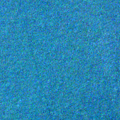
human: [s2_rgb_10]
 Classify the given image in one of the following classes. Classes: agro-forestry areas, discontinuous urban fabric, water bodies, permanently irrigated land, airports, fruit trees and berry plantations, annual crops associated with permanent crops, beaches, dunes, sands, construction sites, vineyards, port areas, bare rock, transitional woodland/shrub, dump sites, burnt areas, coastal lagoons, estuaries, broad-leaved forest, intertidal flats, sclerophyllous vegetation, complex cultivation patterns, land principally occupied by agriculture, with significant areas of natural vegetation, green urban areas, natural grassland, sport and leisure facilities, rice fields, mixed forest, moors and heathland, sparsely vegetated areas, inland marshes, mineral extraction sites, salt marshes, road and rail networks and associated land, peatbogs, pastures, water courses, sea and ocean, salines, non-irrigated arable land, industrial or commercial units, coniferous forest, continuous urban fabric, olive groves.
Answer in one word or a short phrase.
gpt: sea and ocean